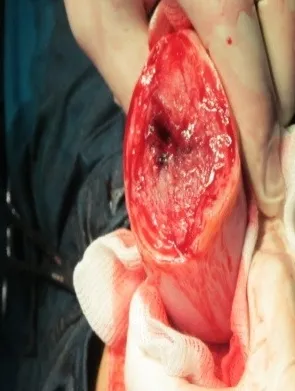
The excised fundal myometrium before applying sutures.
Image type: medical_photograph (other_medical_photograph)